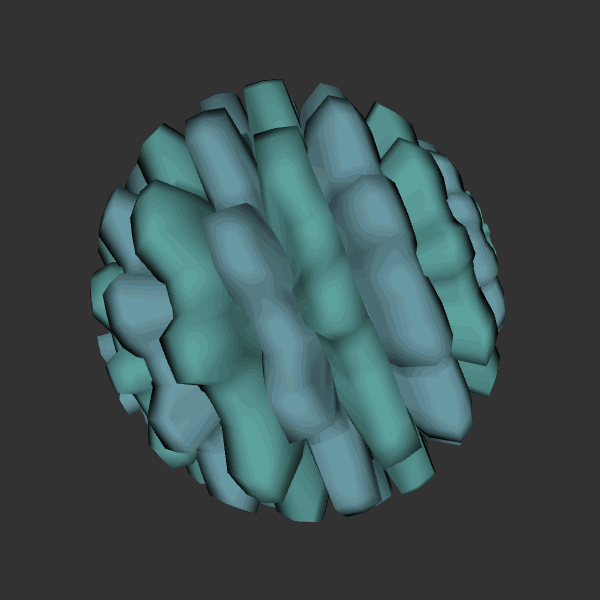
Background: dark